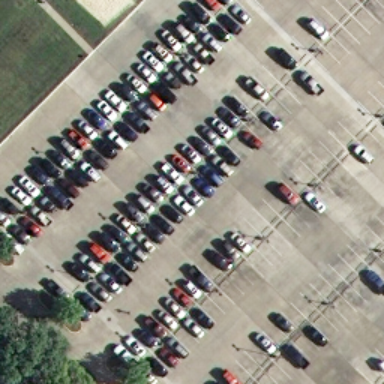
Lots of cars parked neatly in the parking lot .